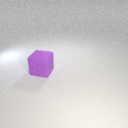
large purple rubber cube